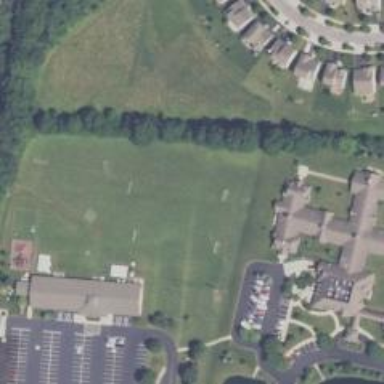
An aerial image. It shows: Soccer field.